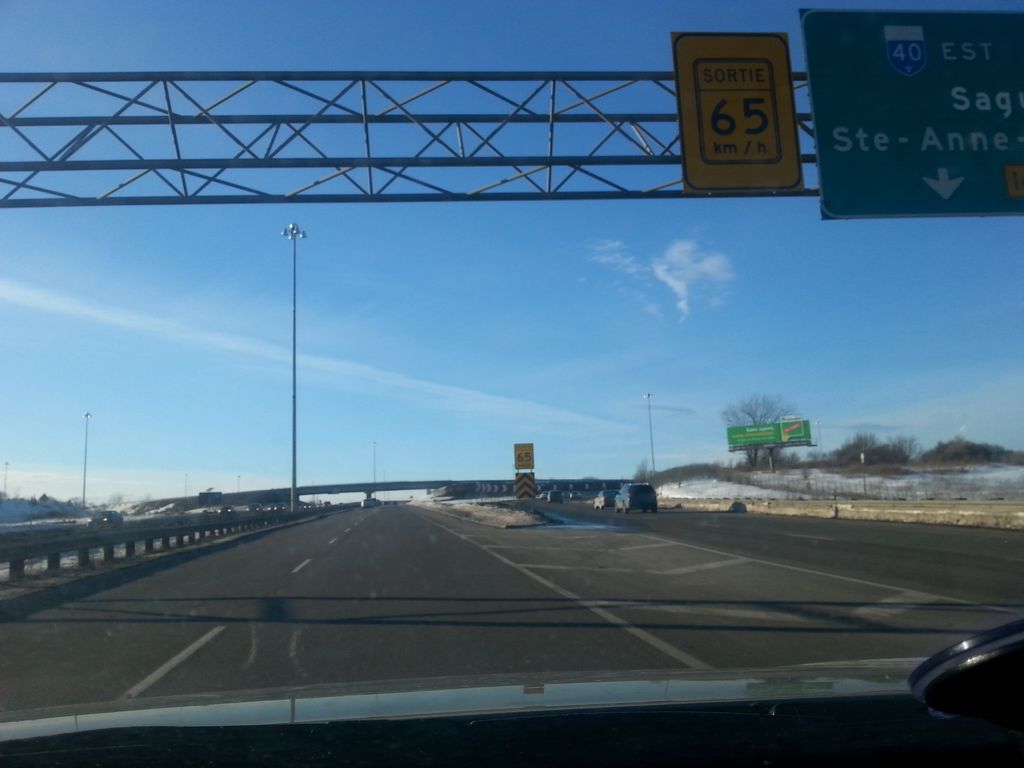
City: quebec_city